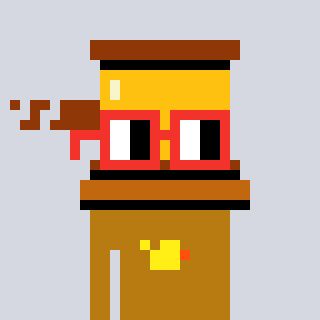
a pixel art character with square red glasses, a gavel-shaped head and a gold-colored body on a cool background